Question: I have seen some posts here talking about this but I did not see any answer accomplishing to my problem.
I have this ListView with some TextViews and one CheckBox, everything is OK except that when I scroll the list some checked become unchecked.
Here is my getView adapter code:
'''
public View getView(int position, View convertView, ViewGroup parent) {
Agendamento item = getItem(position);
ViewHolder viewHolder;
if (convertView == null) {
viewHolder = new ViewHolder();
LayoutInflater inflater = LayoutInflater.from(getContext());
convertView = inflater.inflate(R.layout.item_lista_agendamento, parent, false);
viewHolder.campoNomeCliente = (TextView) convertView.findViewById(R.id.campoNomeCliente);
viewHolder.campoNomePaciente = (TextView) convertView.findViewById(R.id.nomePaciente);
viewHolder.campoNomeMedico = (TextView) convertView.findViewById(R.id.campoNomeMedico);
viewHolder.campoCorStatus = (TextView) convertView.findViewById(R.id.campoCorStatus);
viewHolder.campoCorStatus = (TextView) convertView.findViewById(R.id.campoCorStatus);
viewHolder.campoDataHoraInc = (TextView) convertView.findViewById(R.id.campoDataHoraInc);
CheckBox chk = (CheckBox) convertView.findViewById(R.id.marcado);
viewHolder.chkMarcado = chk;
viewHolder.chkMarcado.setTag(position);
convertView.setTag(viewHolder);
} else {
viewHolder = (ViewHolder) convertView.getTag();
}
String codigoMedico = item.getCodigoMedico();
String codigoCliente = item.getCodigoCliente();
Medico medico = rep.getMedicoPorCodigo(codigoMedico);
Cliente cliente = rep.getClientePorCodigo(codigoCliente);
String status = item.getStatus().trim();
int backgroundColor = 0;
if (status.equals("S")) {
backgroundColor = R.color.corSeparada;
}
if (status.equals("F")) {
backgroundColor = R.color.corFinalizada;
}
if (status.equals("E")) {
backgroundColor = R.color.corEncerrada;
}
if (status.equals("N")) {
backgroundColor = R.color.corNova;
}
String dataInc = item.getDataInclusao().replaceAll("[/]", "");
String dataBr = "";
if (!dataInc.trim().equals("")) {
String dia = dataInc.substring(4, 6);
String mes = dataInc.substring(6, 8);
String ano = dataInc.substring(0, 4);
dataBr = dia + "/" + mes + "/" + ano;
}
String horaInc = item.getHoraInclusao().trim();
dataBr += " " + horaInc;
viewHolder.campoCorStatus.setBackgroundResource(backgroundColor);
viewHolder.campoNomeCliente.setText(cliente == null ? "(cliente)" : cliente.getNome());
viewHolder.campoNomePaciente.setText(item.getNomePaciente());
viewHolder.campoNomeMedico.setText(medico == null ? "(medico)" : medico.getNome());
viewHolder.campoDataHoraInc.setText(dataBr + " (" + item.getId() + ")");
final Agendamento item1 = item;
viewHolder.chkMarcado.setOnCheckedChangeListener(null);
viewHolder.chkMarcado.setChecked(item.isSelected());
viewHolder.chkMarcado.setOnCheckedChangeListener(new CompoundButton.OnCheckedChangeListener() {
@Override
public void onCheckedChanged(CompoundButton buttonView, boolean isChecked) {
if(isChecked){
selectedList.add(item1);
} else {
selectedList.remove(item1);
}
}
});
if (position % 2 == 0) {
convertView.setBackgroundResource(R.drawable.cor_zebra2);
} else {
convertView.setBackgroundResource(R.drawable.cor_zebra1);
}
// Return the completed view to render on screen
return convertView;
}
'''
Here is the result before scrolling up, after scrolling up those checked checkboxes become unchecked:

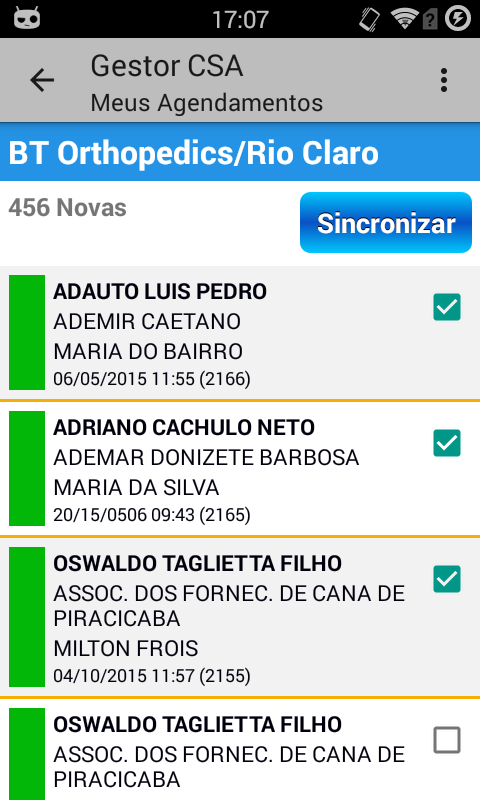
Answer: The way the 'ListView' works is that it recycles the same views populated with different data. Hence, the need for the view holder pattern, which it looks like you are using.
So, in order for your list to work correctly, you need to save the checked state to your backing data model. It looks like you might already have a "selected" boolean in the model? If so, you just need to save the state to this boolean.
'''
viewHolder.chkMarcado.setChecked(item.isSelected());
viewHolder.chkMarcado.setOnCheckedChangeListener(new CompoundButton.OnCheckedChangeListener() {
@Override
public void onCheckedChanged(CompoundButton buttonView, boolean isChecked) {
item.setSelected(isChecked);
}
});
'''